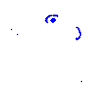
Particle: electron